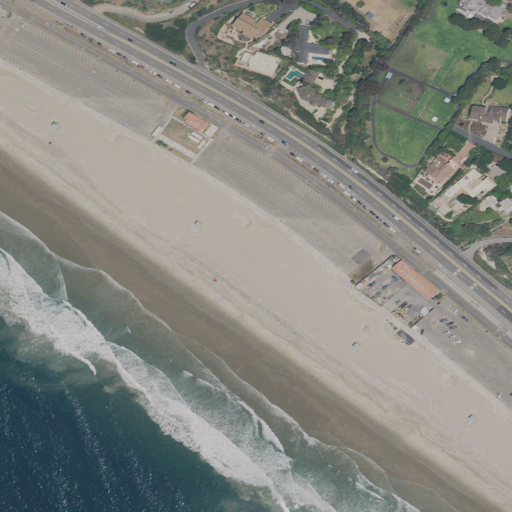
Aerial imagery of beach in California named Zuma Beach containing open water, medium intensity development, high intensity development, barren land, shrub, low intensity development, herbaceous wetlands, and open development